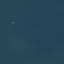
Land use / land cover class: SeaLake